Interaction volume radius: 5 \u00c5
Interaction volume height: 10 \u00c5
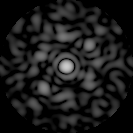
Disorder parameter: 0.7361